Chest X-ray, PA view. Patient: 69 years old, sex M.
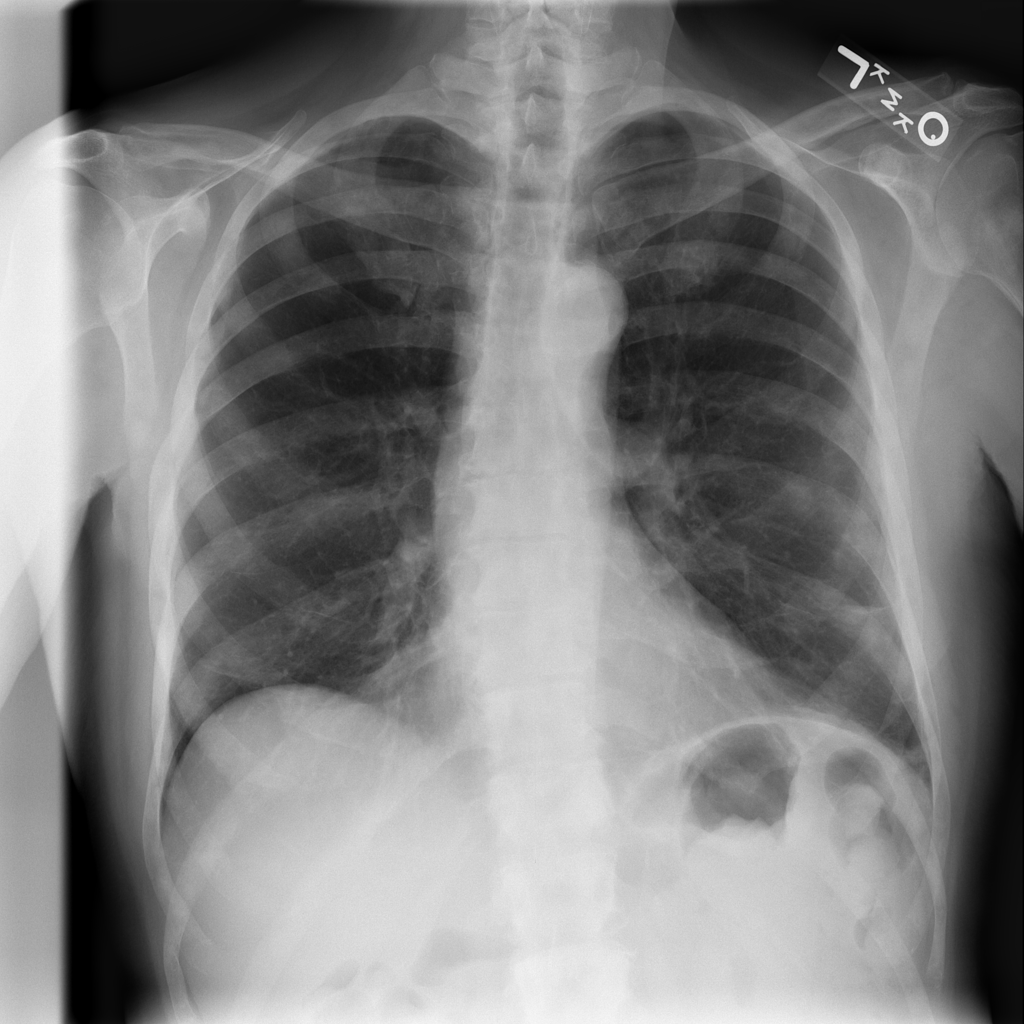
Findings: Atelectasis